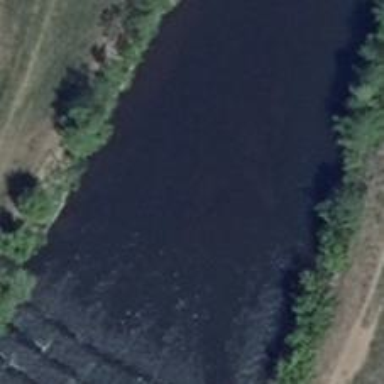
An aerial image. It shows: Beautiful river scene.